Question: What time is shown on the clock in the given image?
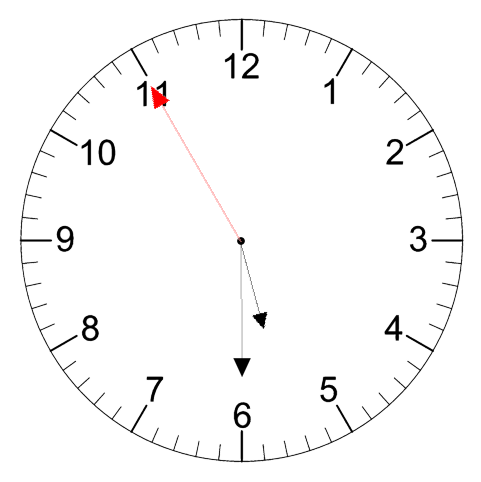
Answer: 05:29:55